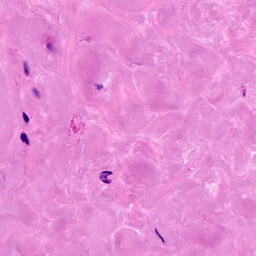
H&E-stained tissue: Breast